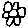
Label: flower